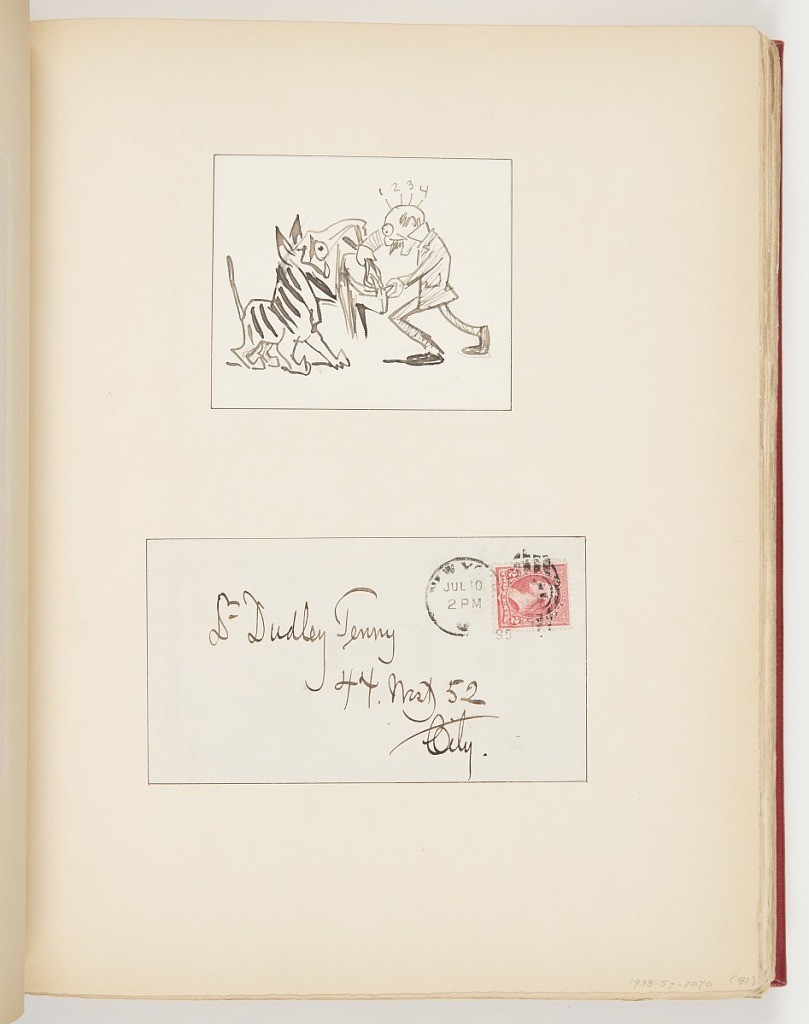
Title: Letter to Dr. Dudley Tenney
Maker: Frederick Stuart Church, American, 1842–1924
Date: July 10, 1895
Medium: Pen and brown ink on paper
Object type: Ephemera
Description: Above: Sketch of man extracting teeth from tiger; the hairs on the man's head are Below: Envelope addressed to Dr. Dudley Tenney.